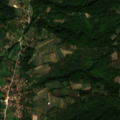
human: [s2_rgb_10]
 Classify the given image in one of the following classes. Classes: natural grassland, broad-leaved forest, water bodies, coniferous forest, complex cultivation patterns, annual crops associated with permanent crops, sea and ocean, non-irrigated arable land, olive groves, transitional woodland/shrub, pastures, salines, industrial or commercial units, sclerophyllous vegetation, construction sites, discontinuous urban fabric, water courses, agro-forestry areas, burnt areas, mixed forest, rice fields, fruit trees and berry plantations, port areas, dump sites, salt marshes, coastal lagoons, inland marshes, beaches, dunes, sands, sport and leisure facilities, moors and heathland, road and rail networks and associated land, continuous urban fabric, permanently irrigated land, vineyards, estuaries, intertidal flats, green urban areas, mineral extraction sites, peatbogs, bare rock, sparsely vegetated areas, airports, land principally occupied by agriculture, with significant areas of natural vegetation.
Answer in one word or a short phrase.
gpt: complex cultivation patterns, land principally occupied by agriculture, with significant areas of natural vegetation, broad-leaved forest